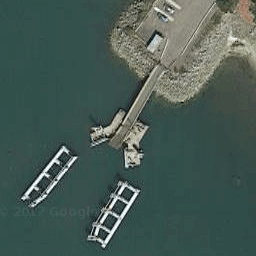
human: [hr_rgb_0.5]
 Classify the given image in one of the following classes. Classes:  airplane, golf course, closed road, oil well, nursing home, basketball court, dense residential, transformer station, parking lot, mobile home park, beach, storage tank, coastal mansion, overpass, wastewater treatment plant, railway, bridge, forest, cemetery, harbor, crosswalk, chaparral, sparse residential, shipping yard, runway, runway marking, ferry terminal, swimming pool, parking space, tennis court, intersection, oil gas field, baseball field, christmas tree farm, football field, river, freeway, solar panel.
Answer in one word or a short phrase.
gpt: ferry terminal